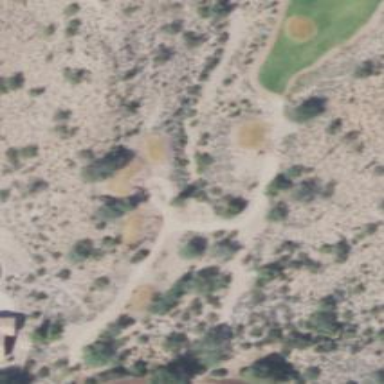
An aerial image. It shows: Pathway for golfing.